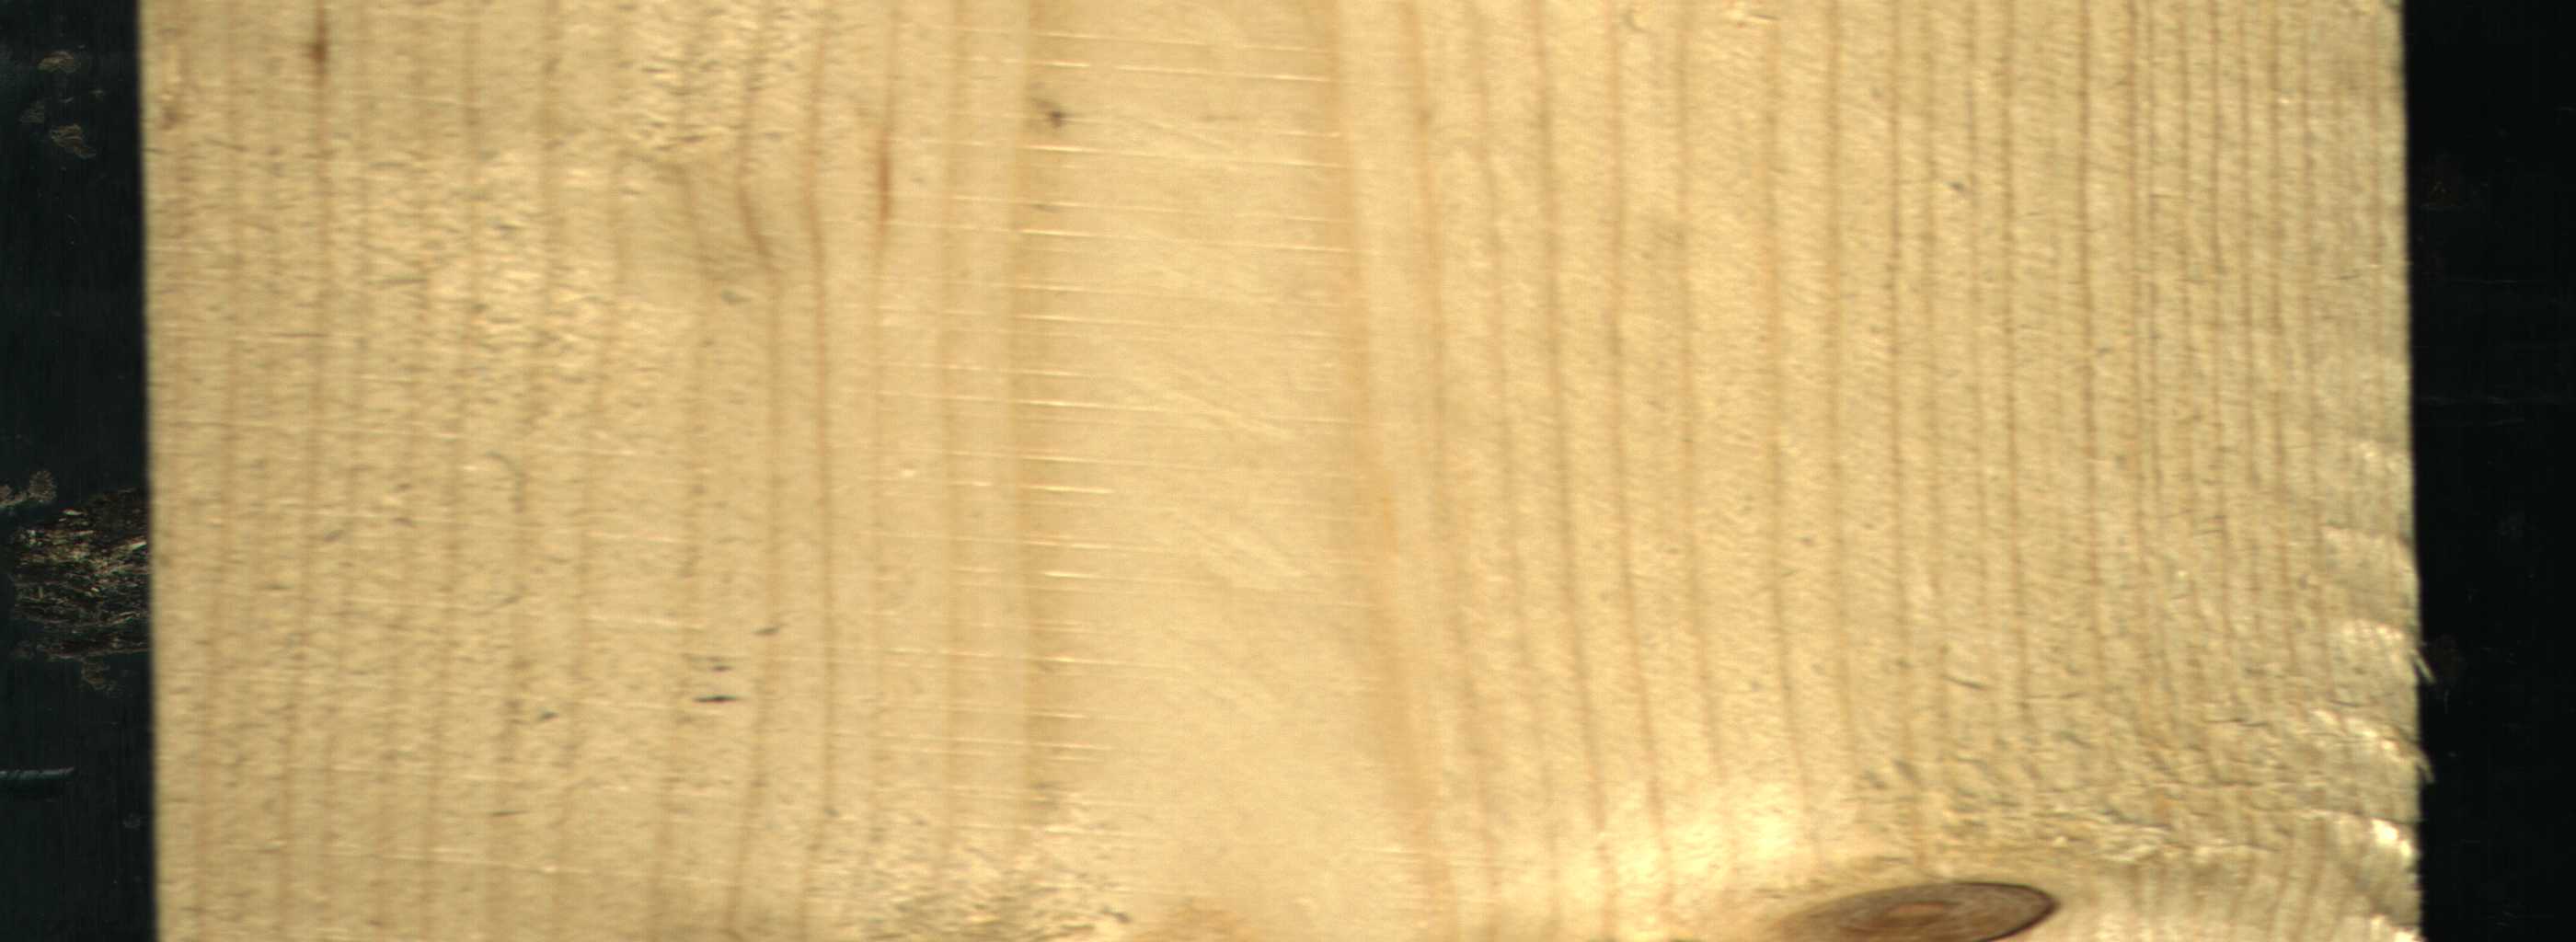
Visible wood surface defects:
Live_Knot